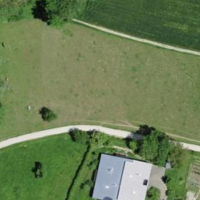
EUNIS habitat code: 25
Species observed at this site:
Galeopsis tetrahit